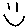
Label: smiley face